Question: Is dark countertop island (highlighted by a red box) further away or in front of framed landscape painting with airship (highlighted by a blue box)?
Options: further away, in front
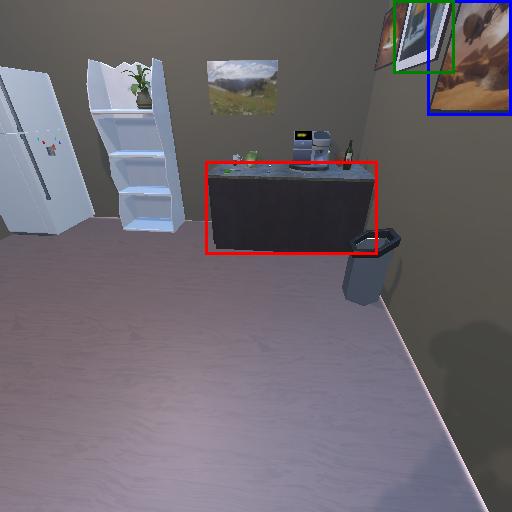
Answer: further away